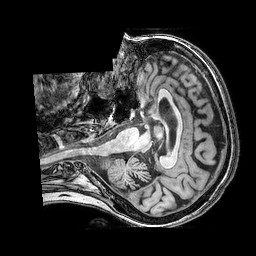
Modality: T1w
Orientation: axial
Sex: female
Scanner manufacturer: philips
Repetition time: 0.008214 s
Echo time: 0.00376 s